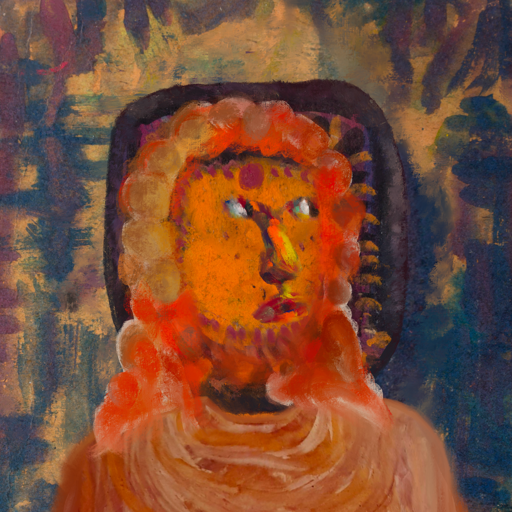
Background: InTheSun, Head And Neck Side: Doll_w_Hair, Face Side: An_Impression, Bust: Pious_Lady, Hair Side: Rupkatha, Head Accessory: Blank, Second Necklace: Blank, Necklace: Blank, Baby: Blank